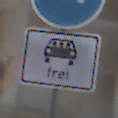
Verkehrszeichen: MehrfachbesetzePersonenkraftwagenFrei
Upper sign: Busssonderstreifen
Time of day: Midday
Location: Outdoor (Urban)
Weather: Overcast
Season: NotSpecified
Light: Natural